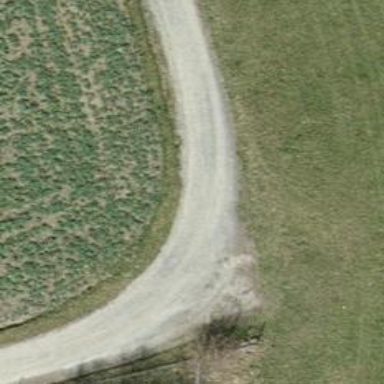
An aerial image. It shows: Track with compacted grade2 surface.